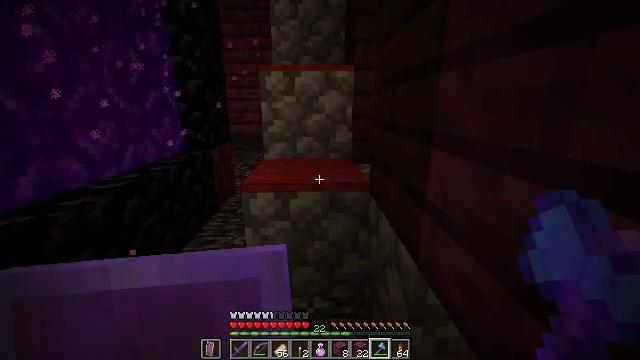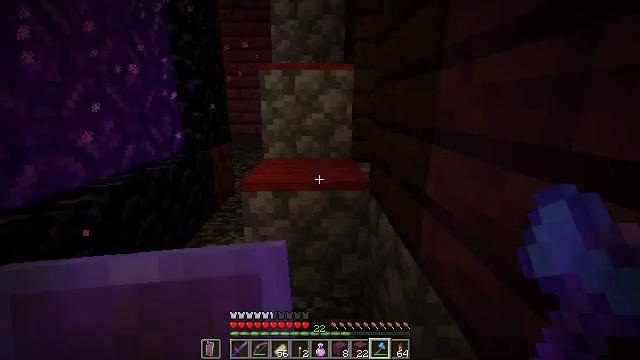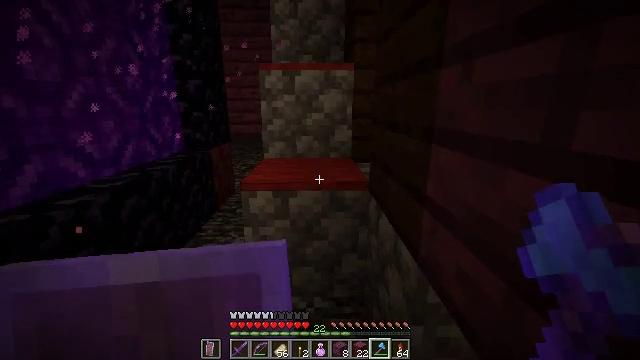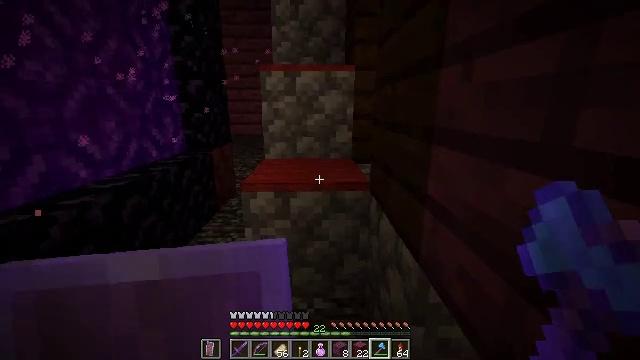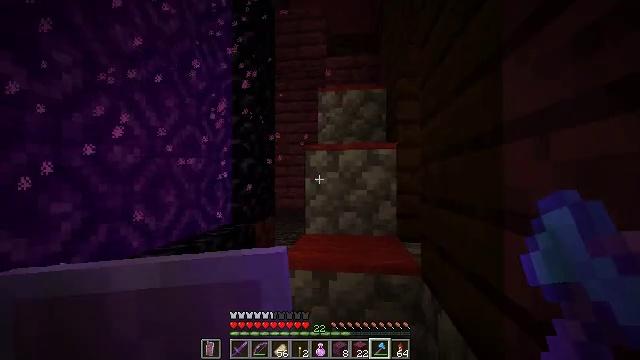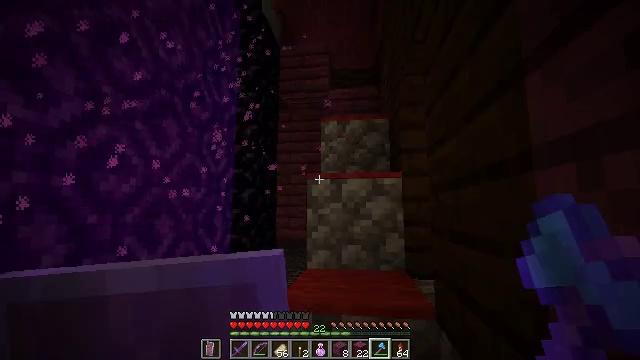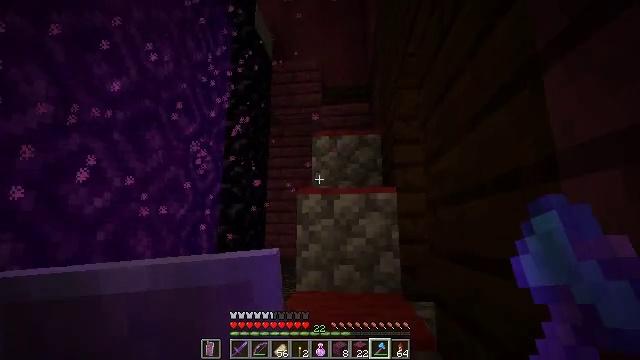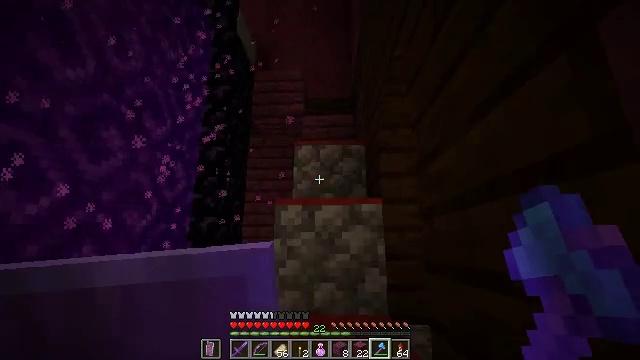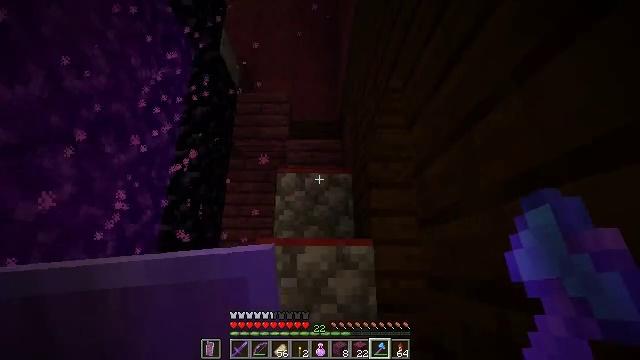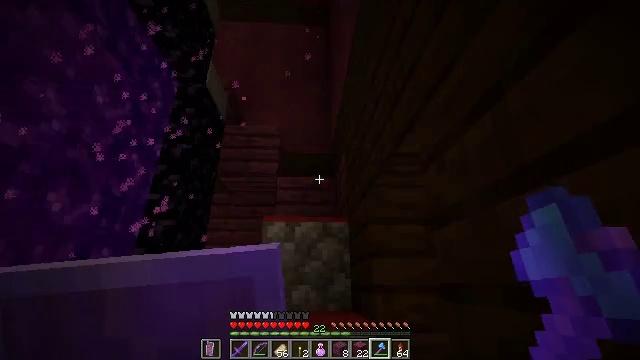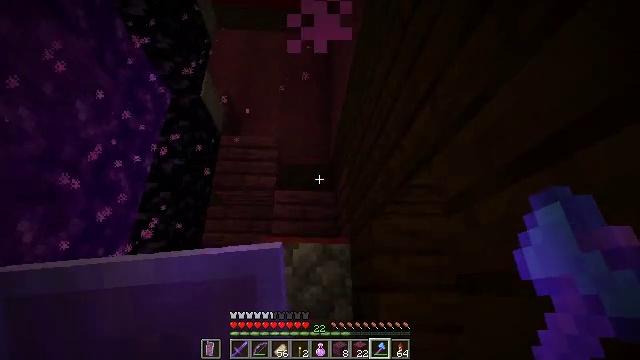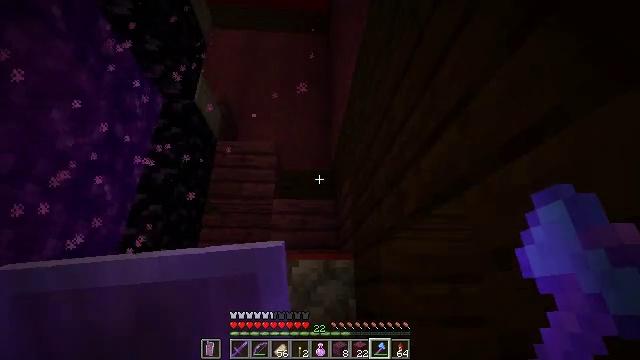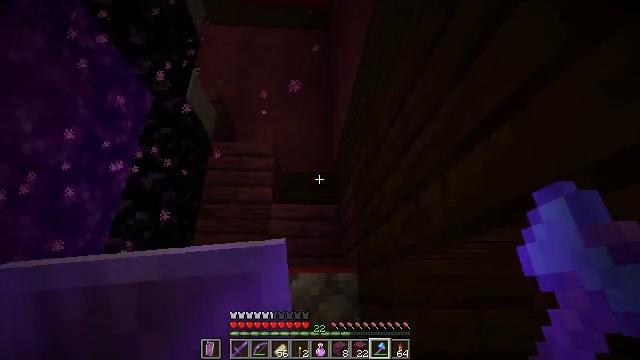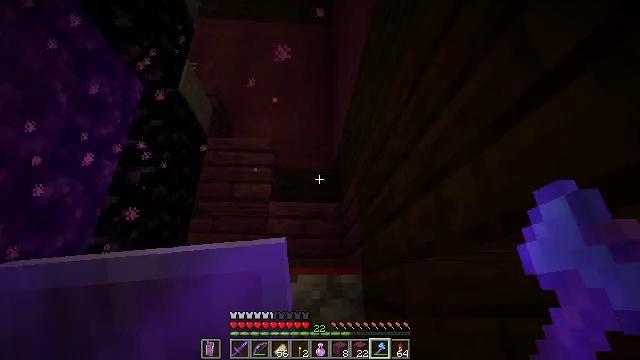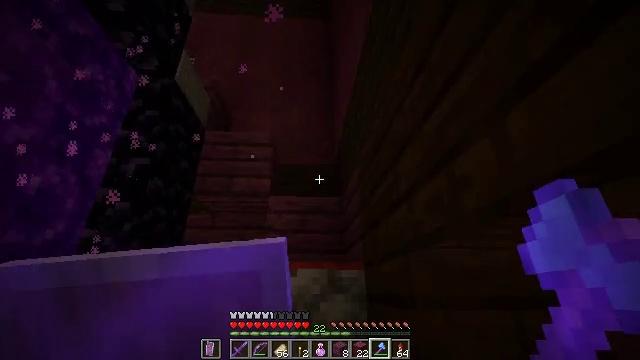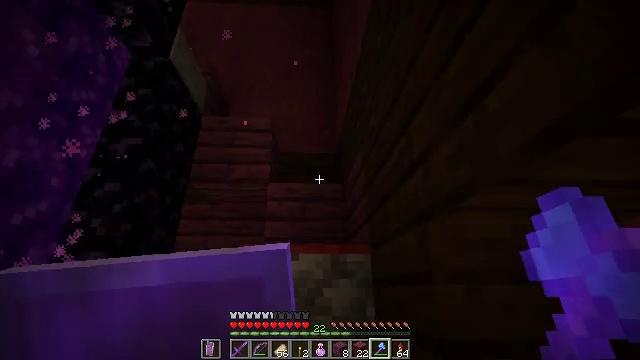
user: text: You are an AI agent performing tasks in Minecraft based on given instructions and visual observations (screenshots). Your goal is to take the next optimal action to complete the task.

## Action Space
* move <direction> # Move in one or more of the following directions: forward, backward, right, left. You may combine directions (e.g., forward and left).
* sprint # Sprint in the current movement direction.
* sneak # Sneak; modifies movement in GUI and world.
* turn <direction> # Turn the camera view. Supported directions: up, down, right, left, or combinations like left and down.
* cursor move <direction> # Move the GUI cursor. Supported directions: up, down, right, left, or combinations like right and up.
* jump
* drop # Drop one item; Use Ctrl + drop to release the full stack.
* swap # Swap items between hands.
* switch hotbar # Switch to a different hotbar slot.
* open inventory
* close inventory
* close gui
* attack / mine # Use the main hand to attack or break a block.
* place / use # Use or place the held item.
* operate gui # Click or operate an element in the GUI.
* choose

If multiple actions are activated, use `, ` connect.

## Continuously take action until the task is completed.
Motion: motion action
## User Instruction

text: Recycle the existing crimson planks.
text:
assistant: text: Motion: no_op
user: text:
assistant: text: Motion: no_op
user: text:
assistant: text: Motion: no_op
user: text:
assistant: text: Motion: move forward, turn left and up
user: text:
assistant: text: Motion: move forward, turn up
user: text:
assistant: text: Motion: move forward, turn right and up
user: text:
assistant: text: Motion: move forward, turn right and up
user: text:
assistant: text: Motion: move forward, turn right and up, jump
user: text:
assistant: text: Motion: move forward, turn right and up, jump
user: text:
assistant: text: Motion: move forward, turn up, jump
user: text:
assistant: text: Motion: move forward, jump
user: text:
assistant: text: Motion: move forward, jump
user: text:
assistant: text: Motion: move forward
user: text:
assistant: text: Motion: move forward
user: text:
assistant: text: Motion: move forward
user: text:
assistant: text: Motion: move forward
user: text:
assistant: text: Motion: move forward
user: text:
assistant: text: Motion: move forward
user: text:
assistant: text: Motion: move forward, jump
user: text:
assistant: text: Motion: move forward, turn left and down, jump
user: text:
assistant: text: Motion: move forward, turn down, jump
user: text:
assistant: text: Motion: move forward, jump
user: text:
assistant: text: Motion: move forward, turn down
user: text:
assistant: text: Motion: move forward, turn down
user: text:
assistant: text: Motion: move forward
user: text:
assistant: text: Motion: move forward
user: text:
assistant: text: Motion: move forward
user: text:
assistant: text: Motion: move forward
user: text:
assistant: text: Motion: move forward, turn down, jump
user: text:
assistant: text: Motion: move forward, turn right and down, jump